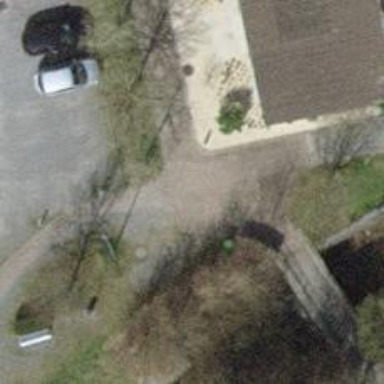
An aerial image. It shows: Paved path.